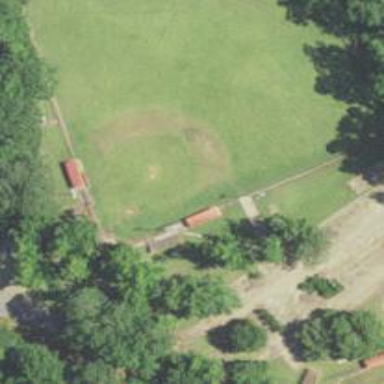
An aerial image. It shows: Old high school baseball field.